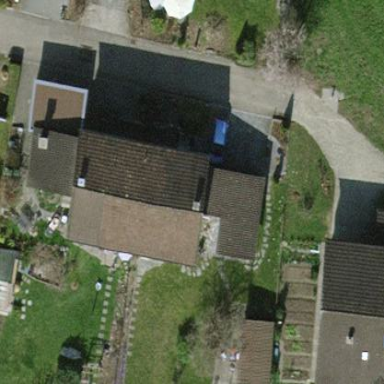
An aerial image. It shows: Semi-detached house.